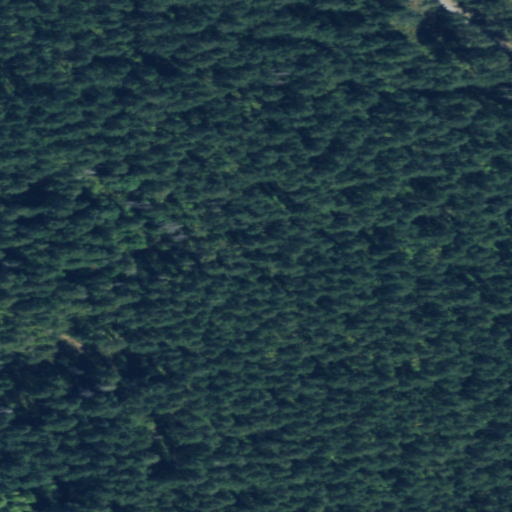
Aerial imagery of mountain in Washington named Elwood Hill containing evergreen forest and open development